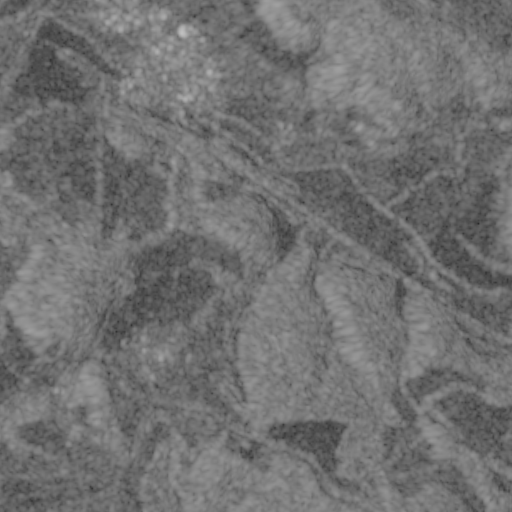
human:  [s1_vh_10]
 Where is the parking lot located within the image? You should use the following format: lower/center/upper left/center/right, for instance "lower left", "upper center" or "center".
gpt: The parking lot is located in the left of the image.
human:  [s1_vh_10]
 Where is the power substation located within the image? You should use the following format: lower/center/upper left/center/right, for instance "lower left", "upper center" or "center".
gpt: The power substation is located in the upper center of the image.
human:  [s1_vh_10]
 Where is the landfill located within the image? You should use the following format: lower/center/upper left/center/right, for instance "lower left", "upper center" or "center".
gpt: There is no landfill in the image.

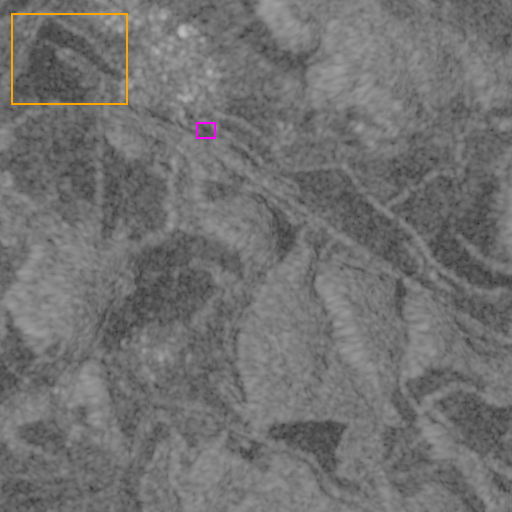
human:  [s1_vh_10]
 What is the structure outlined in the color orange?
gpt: The structure outlined in orange is a crop field.
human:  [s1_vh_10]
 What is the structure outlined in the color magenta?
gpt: The structure outlined in magenta is a park.
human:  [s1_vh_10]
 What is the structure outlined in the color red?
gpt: There is no red outline.